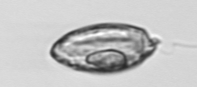
Label: Katodinium_or_Torodinium